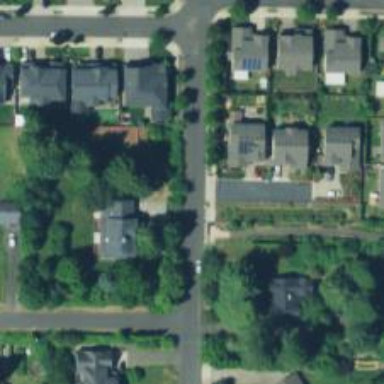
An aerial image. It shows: Residential road with sidewalk on the left.